Question: Does anyone what the difference is or why in Expressions Blend, when I tell the font to be a size in the property panel, in the XAML it outputs as something completely difference.
Example: in the property panel it tell the text to be 140pt. But when I look in the XAML, the FontSize property comes out to 186.667.

Any ideas what could be causing this?
Thanks.
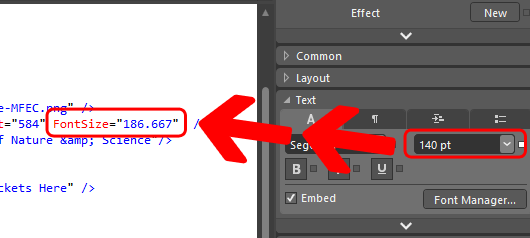
Answer: In XAML font sizes don't go by the normal 8, 9, 10, 11, 12, 14, 16pt and so on, but from 1 onward so 186.667 is the equivalent to 140pt font.